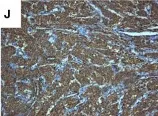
Coexistence of uterine endometrioid adenocarcinoma along with PEComa and leiomyoma. (I-K). X200) exhibiting strong Desmin. X200).
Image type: pathology (immunostaining)